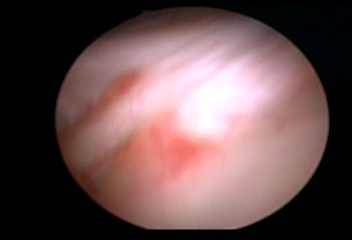
Modality: WLC
Class: Normal mucosa
Bladder cancer association: No